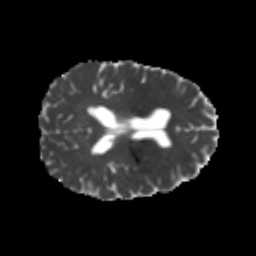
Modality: MD
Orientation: axial
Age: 26
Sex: female
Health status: healthy
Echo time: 0.074 s